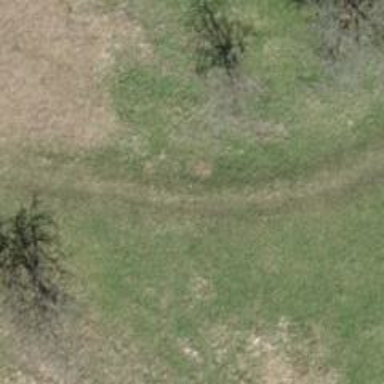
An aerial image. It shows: Dirt path.